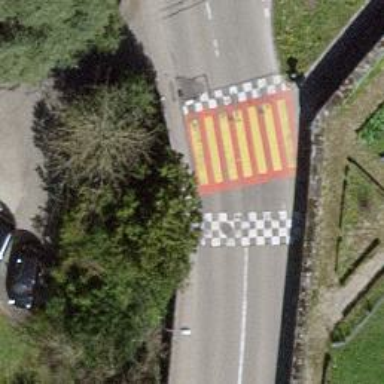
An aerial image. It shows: Zebra crossing on the road.